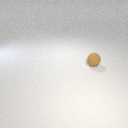
small brown rubber sphere